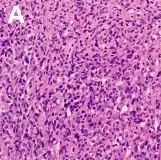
Hematoxylin-eosin and immunohistochemical staining of the tumor tissue. Histological staining shows a high cell density with eosinophilic cytoplasm, and ,prominent nucleolus.
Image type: pathology (h&e)